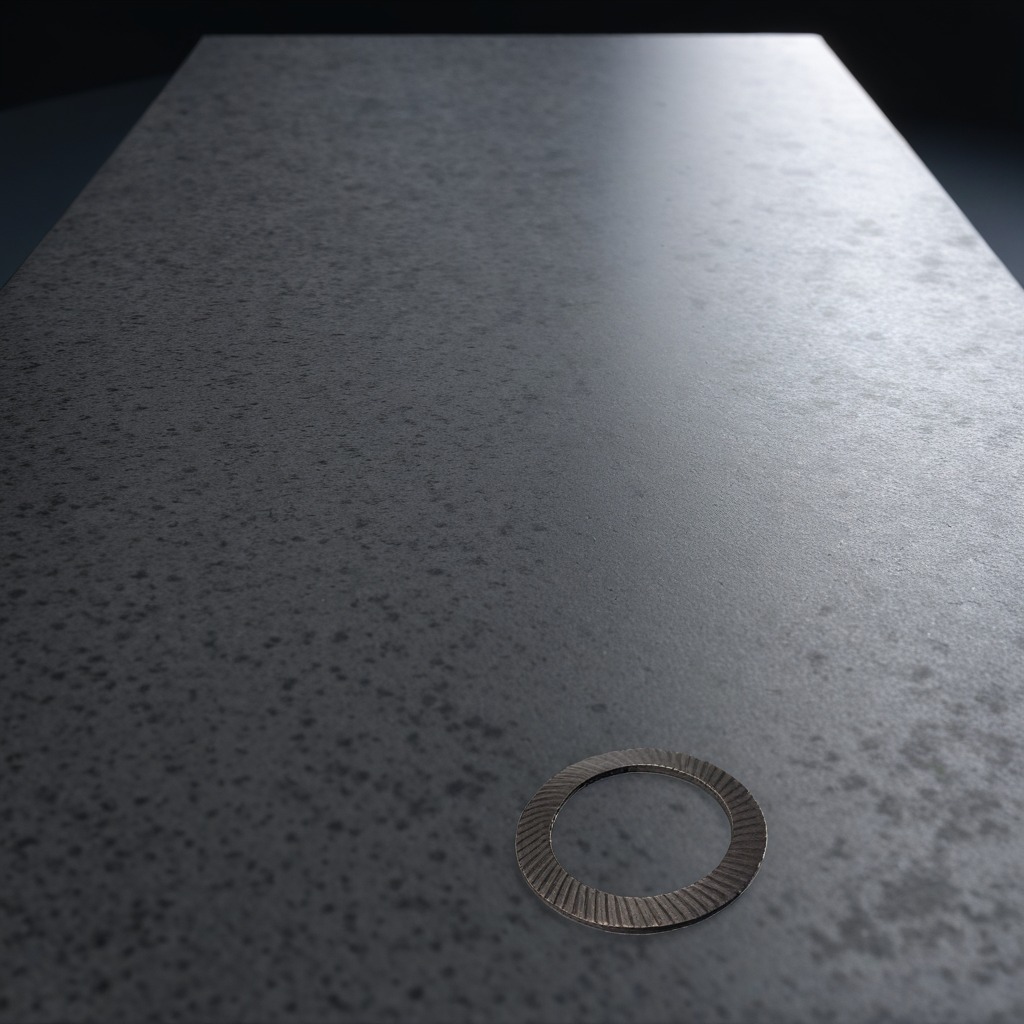
A flat metal washer lies on the clean granite table inside a workshop at night.